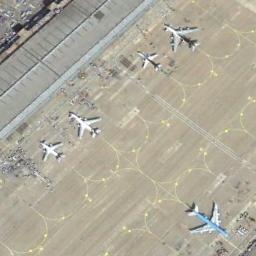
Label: airplane